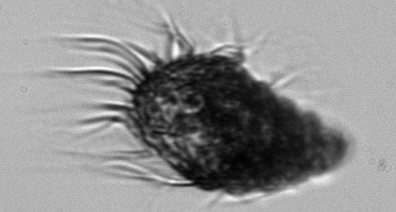
Label: Laboea_strobila